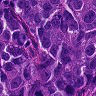
Metastatic tissue present: yes